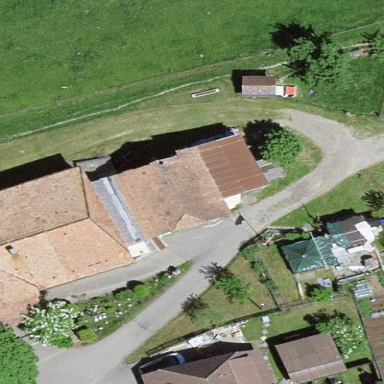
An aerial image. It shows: Rural barn.